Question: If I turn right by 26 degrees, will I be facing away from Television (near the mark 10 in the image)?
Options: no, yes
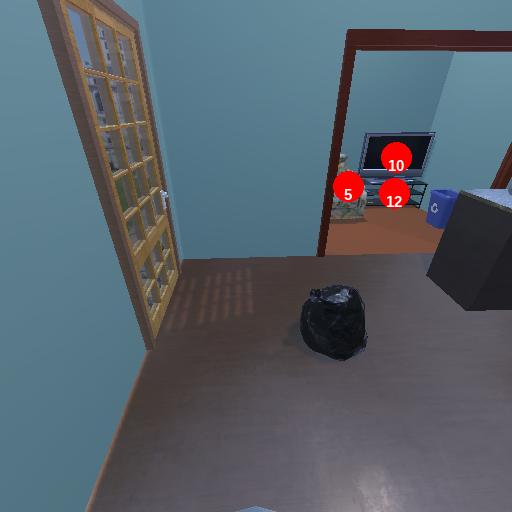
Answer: no